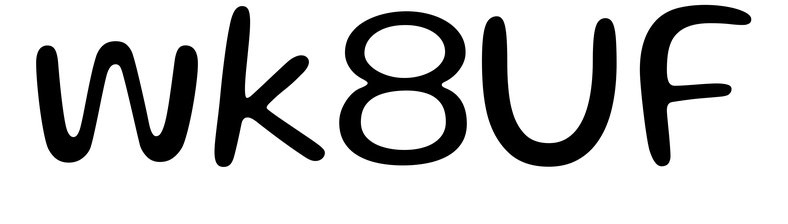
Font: Gluten_Light